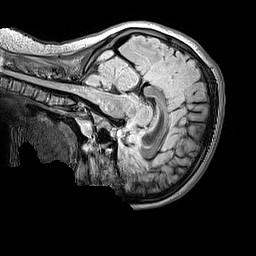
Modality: FLAIR
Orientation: sagittal
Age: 11
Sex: female
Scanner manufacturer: siemens
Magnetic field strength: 3 T
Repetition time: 5 s
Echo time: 0.388 s